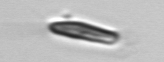
Label: Chrysochromulina